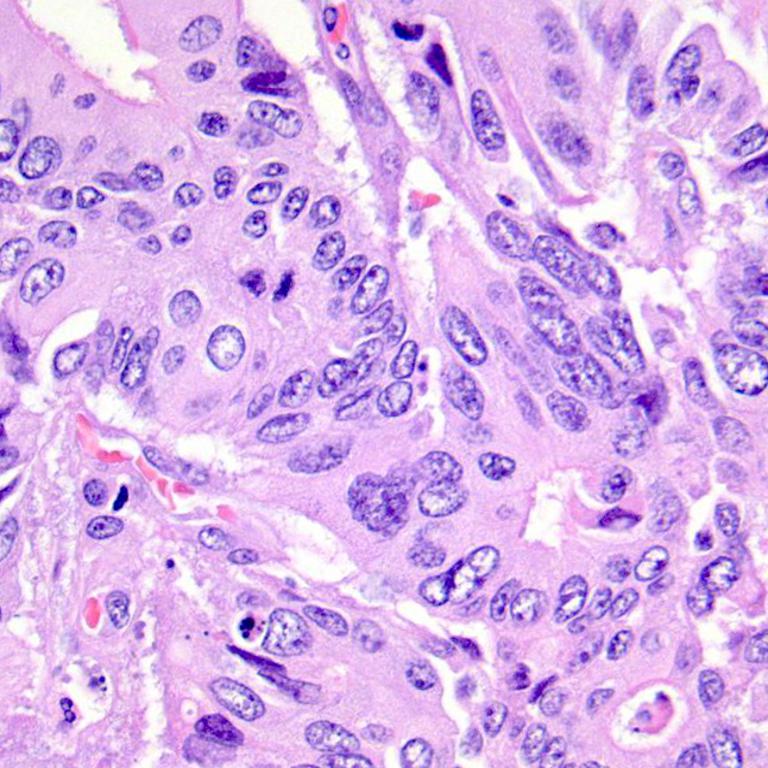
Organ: colon
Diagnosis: adenocarcinomas